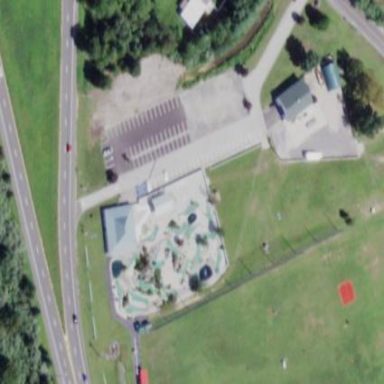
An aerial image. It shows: Miniature golf leisure land.